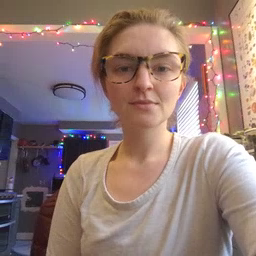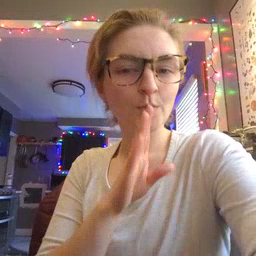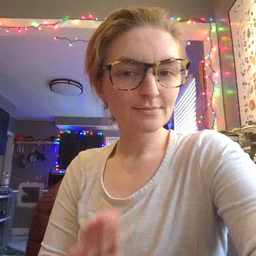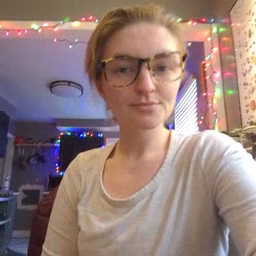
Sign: quiet